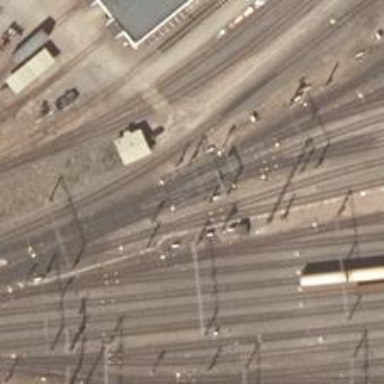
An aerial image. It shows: Rail yard with electrified contact lines for the trains.